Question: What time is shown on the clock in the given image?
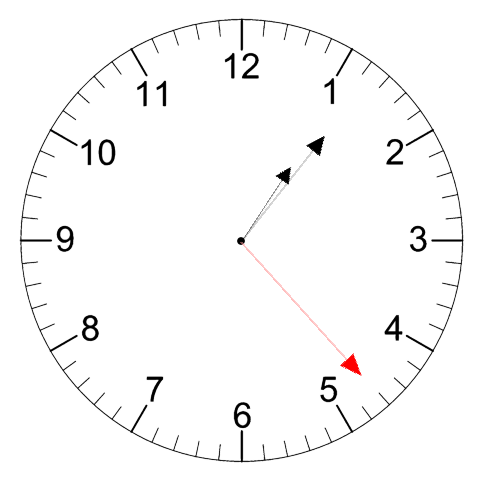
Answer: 01:06:23